Question: we are working as a team on a swift project, sometimes when we synchronize the code we get errors in xib files.
I got this error in Main.storyboard file:
'''
<<<<<<< HEAD
<document type="com.apple.InterfaceBuilder3.CocoaTouch.Storyboard.XIB" version="3.0" toolsVersion="6254" systemVersion="14C1510" targetRuntime="iOS.CocoaTouch" propertyAccessControl="none" useAutolayout="YES" useTraitCollections="YES" initialViewController="RRo-EU-Hod">
=======
<document type="com.apple.InterfaceBuilder3.CocoaTouch.Storyboard.XIB" version="3.0" toolsVersion="6254" systemVersion="13F34" targetRuntime="iOS.CocoaTouch" propertyAccessControl="none" useAutolayout="YES" useTraitCollections="YES" initialViewController="foF-cS-VsG">
>>>>>>> 78f219050811a64628c3c1c28fe8cea45ebec3a1
'''
i tried to remove one of them, it didn't work.
I see there is differences in the 'initialViewController' here.
but i am not able to get the 'Interface Builder' to fix it.
when i click on 'interface builder' i get this errror:

so what can be a suggested solution for this ?
---
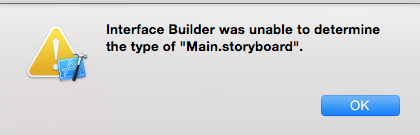
Answer: The solution was to remove the line that came from the other team member, and keep the line created on my computer. then I always unstage that line, as well the other team member unstaged it.